The image shows the envelope spectrum of a rolling-element bearing's vibration signal, with the characteristic fault frequencies (BPFO outer race, BPFI inner race, BSF ball, FTF cage) marked as reference lines. Determine the bearing's health state. Answer with exactly one of: normal, inner_race, outer_race, ball.
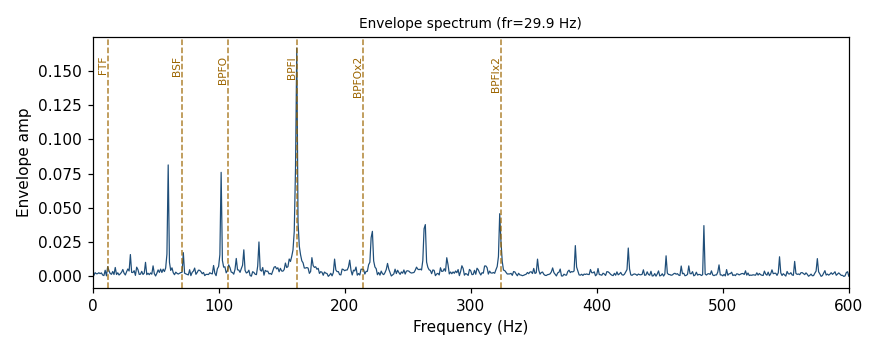
Answer: inner_race